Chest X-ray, AP view. Patient: 66 years old, sex F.
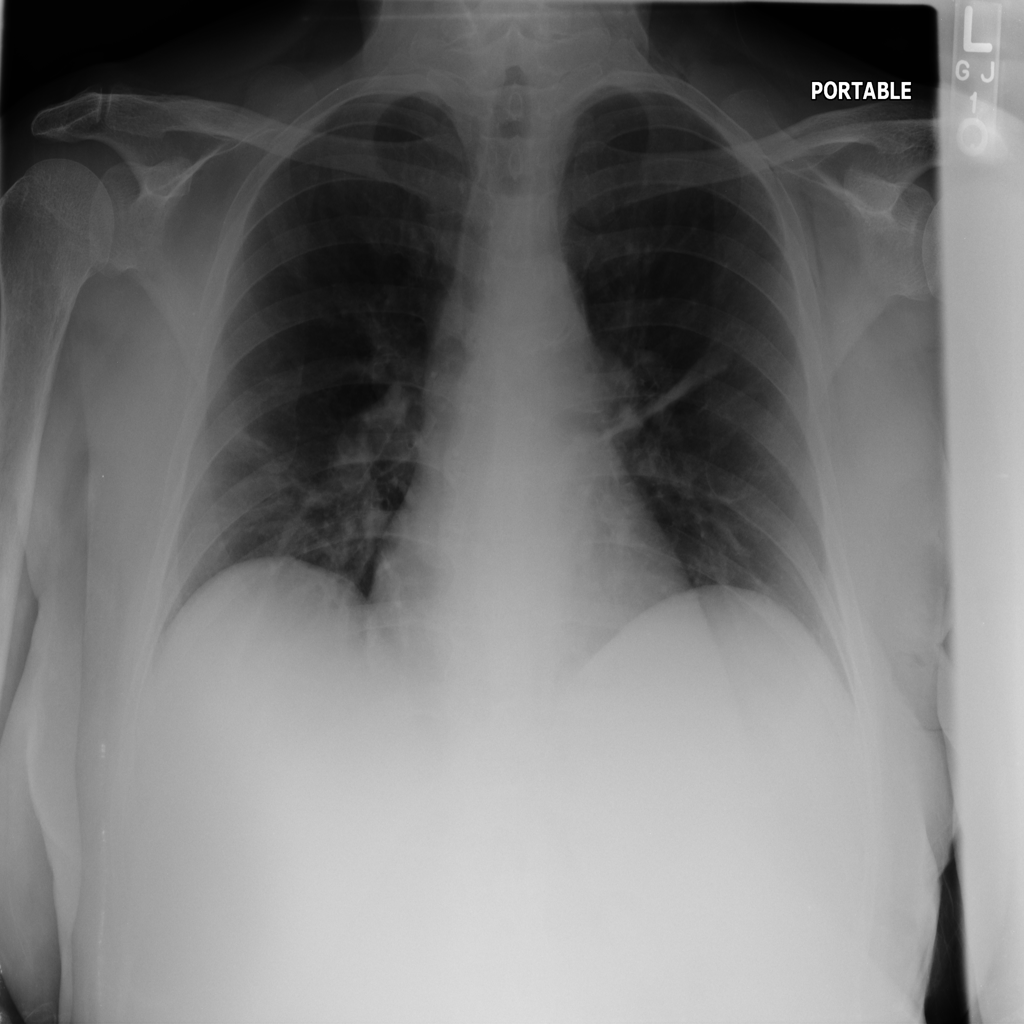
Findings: Atelectasis